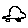
Label: car